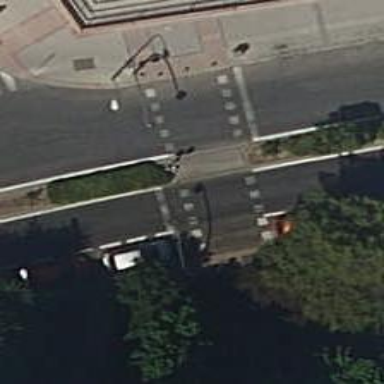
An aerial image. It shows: Crossing with traffic signals.